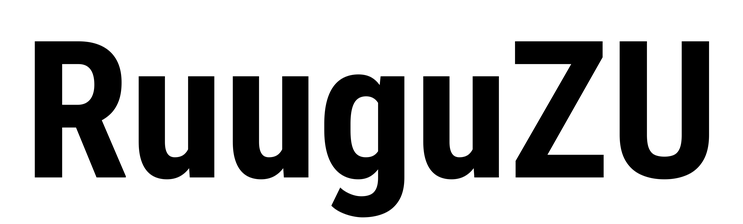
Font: Roboto_Condensed_Bold